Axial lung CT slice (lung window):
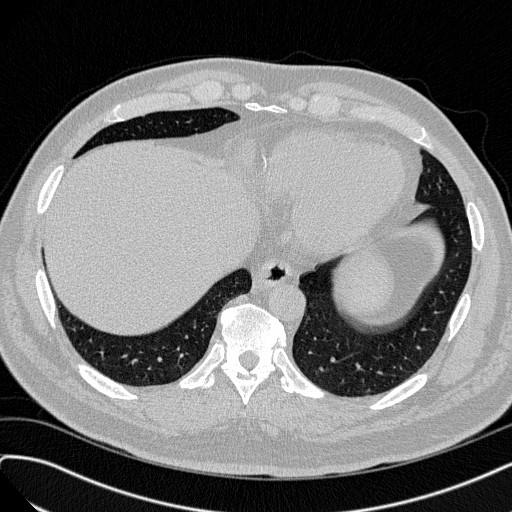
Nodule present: no